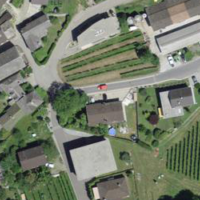
EUNIS habitat code: 54
Species observed at this site:
Chelidonium majus
Nerium oleander